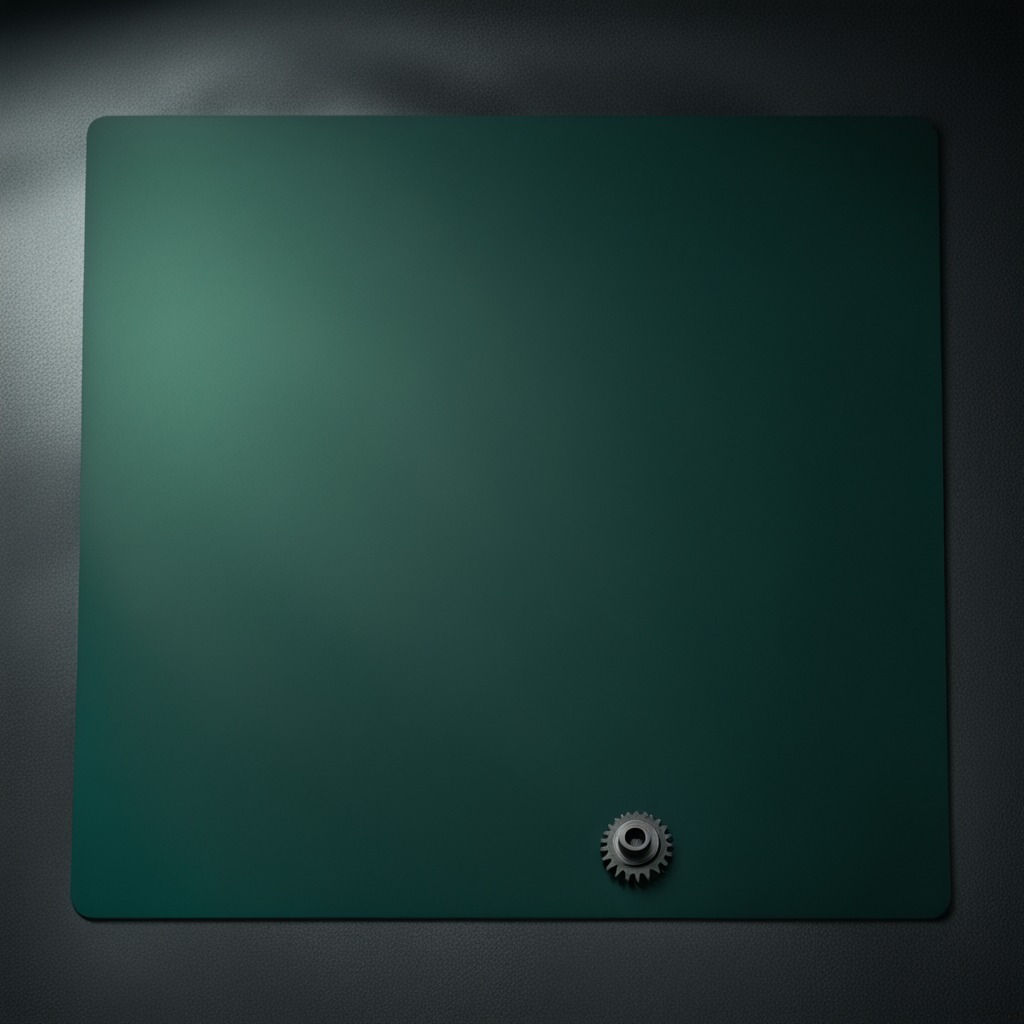
A steel gear with teeth is lying on the green rubber mat inside a workshop at night.